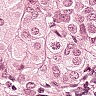
Metastatic tissue present: yes